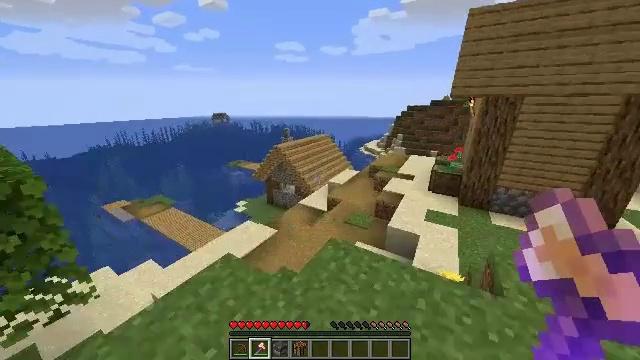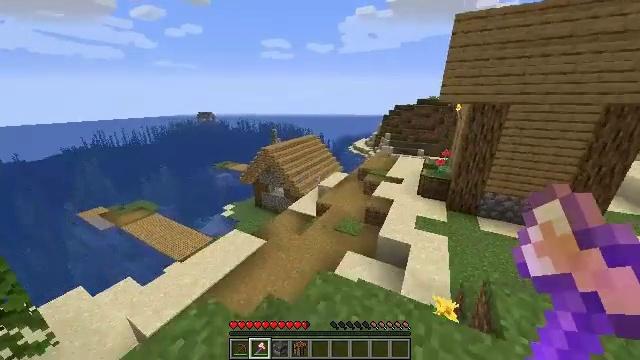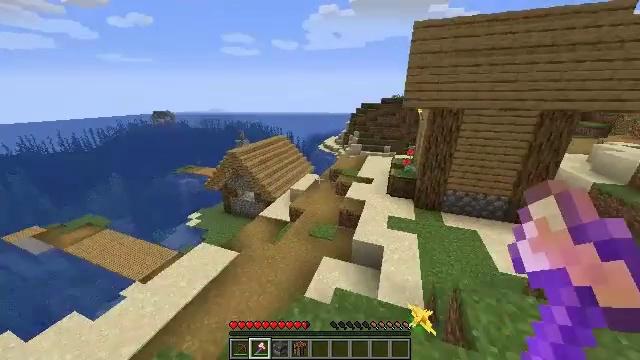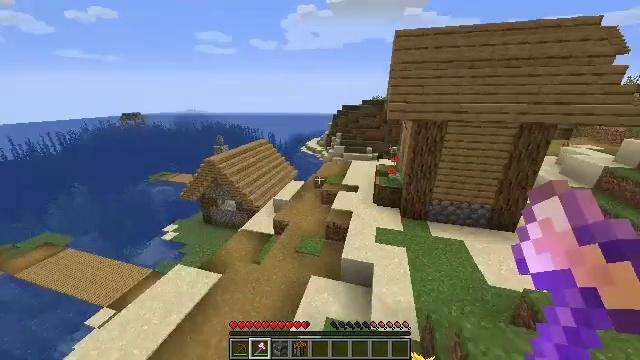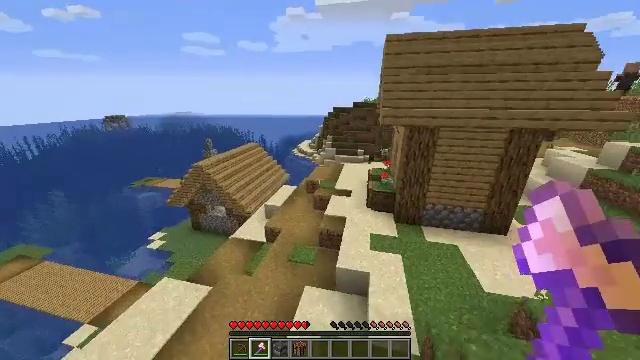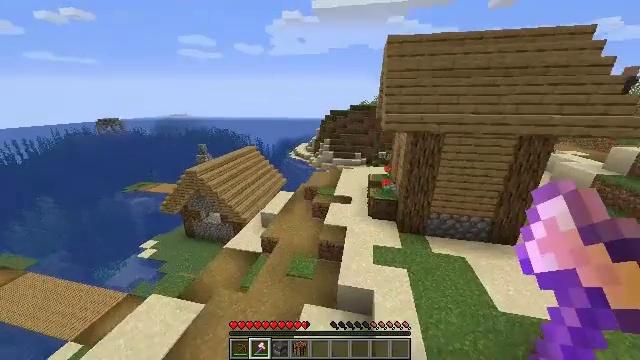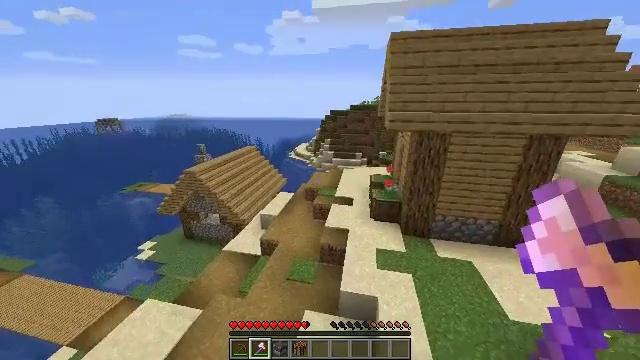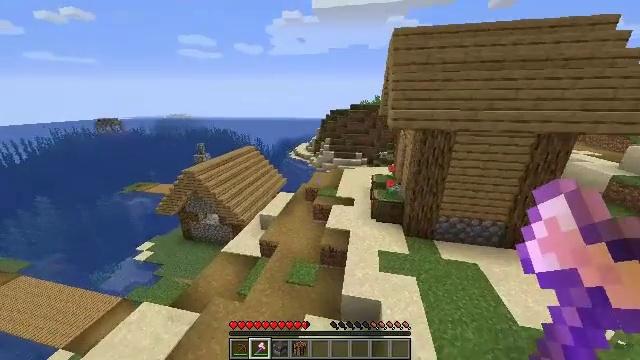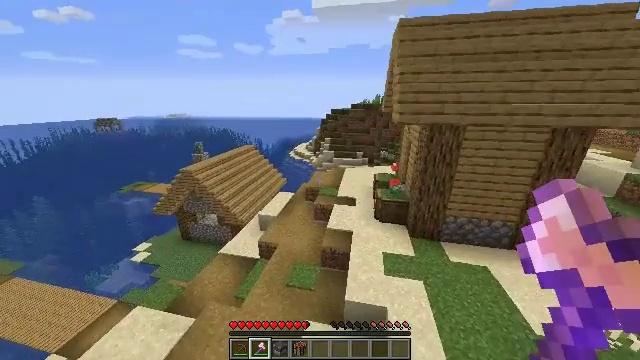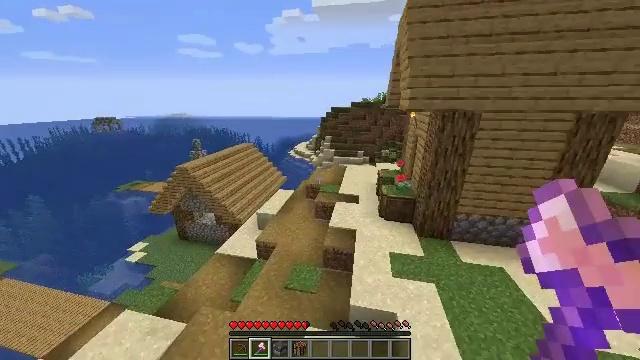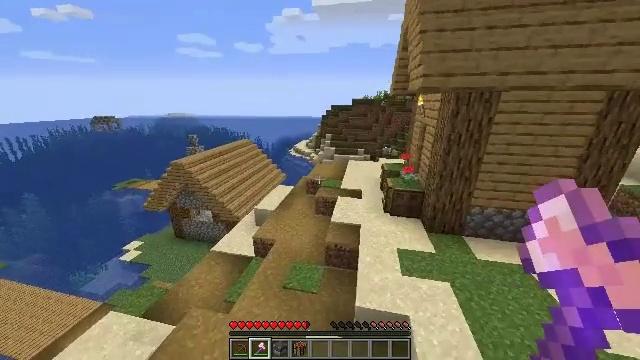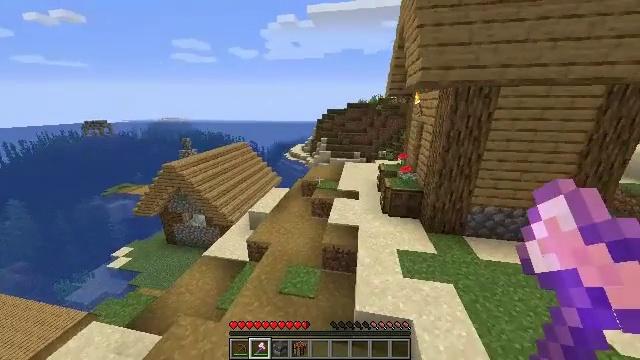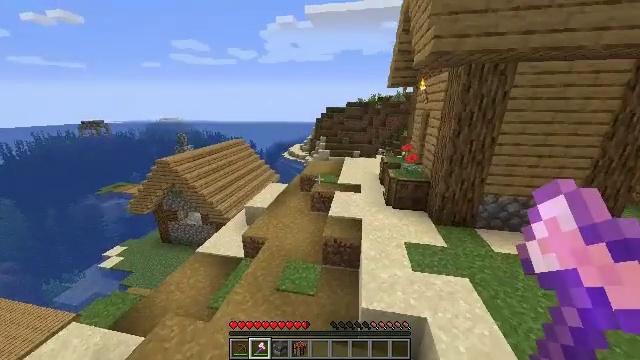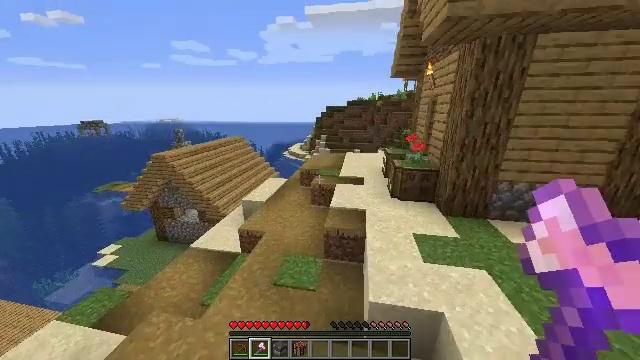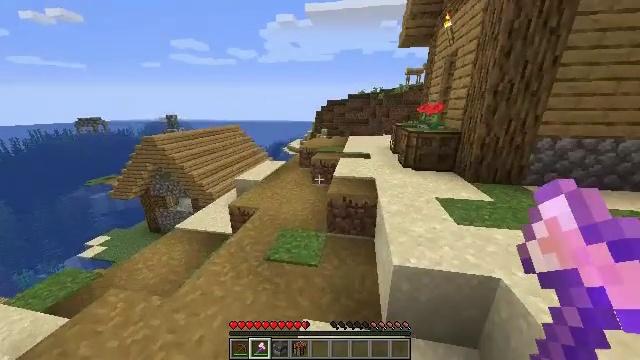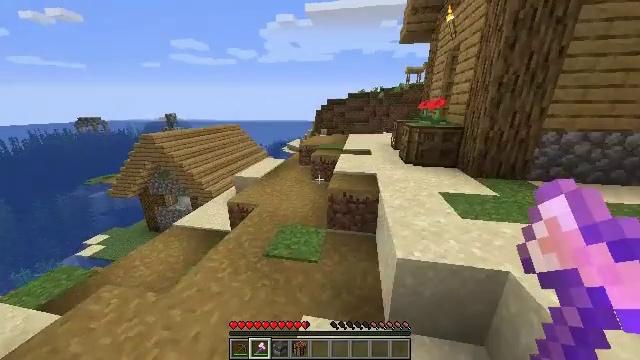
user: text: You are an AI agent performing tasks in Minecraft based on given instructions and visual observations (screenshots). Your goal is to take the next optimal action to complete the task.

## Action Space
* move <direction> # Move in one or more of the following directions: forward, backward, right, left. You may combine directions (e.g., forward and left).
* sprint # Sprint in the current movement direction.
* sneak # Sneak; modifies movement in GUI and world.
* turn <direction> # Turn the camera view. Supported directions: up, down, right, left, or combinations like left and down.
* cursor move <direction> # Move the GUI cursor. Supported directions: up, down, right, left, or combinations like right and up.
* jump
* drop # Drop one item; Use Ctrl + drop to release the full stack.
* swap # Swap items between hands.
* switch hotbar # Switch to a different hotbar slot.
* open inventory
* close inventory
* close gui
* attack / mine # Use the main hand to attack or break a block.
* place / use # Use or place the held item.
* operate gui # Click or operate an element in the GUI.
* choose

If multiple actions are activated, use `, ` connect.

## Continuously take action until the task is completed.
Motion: motion action
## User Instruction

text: Collect the blast furnace by mining it.
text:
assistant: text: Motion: move forward, turn right, jump
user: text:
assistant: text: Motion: move forward, turn right, jump
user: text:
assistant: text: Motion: move forward, turn right, jump
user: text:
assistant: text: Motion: move forward, turn right, jump
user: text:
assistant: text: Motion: move forward, jump
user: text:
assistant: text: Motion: move forward, jump
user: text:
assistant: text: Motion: move forward, jump
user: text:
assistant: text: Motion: move forward, jump
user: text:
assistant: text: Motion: move forward, jump
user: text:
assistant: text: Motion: move forward, jump
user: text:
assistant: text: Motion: move forward, turn right and up, jump
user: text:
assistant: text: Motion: move forward, jump
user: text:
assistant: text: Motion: move forward, jump
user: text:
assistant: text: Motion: move forward, jump
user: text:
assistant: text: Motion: move forward, jump
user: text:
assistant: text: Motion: move forward, jump
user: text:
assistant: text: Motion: move forward, turn left and down, jump
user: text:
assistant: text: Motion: move forward, turn left and down, jump
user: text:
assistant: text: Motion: move forward, jump
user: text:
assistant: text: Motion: move forward, jump
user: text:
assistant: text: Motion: move forward, jump
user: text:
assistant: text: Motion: move forward, turn left and down, jump
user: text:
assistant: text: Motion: move forward, turn left and down, jump
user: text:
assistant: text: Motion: move forward, turn left and down, jump
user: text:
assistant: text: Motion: move forward and move right, turn left and down, jump
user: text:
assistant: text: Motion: move forward and move right, jump
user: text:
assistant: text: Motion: move forward and move right, jump
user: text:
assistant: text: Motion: move forward and move right, jump
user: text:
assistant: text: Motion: move forward and move right, jump
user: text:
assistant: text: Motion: move forward and move right, jump